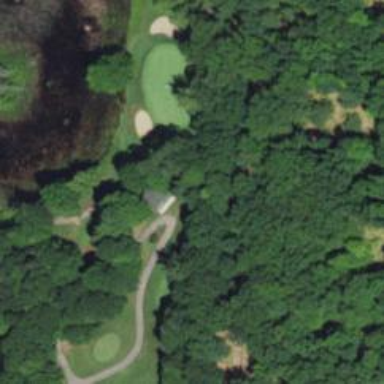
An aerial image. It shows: Path for both roads and golfers.